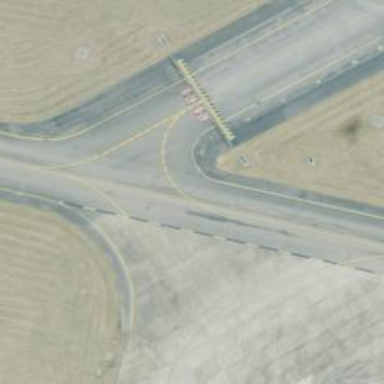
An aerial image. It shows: View of taxiway at the airport.